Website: crate-barrel
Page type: account-selection
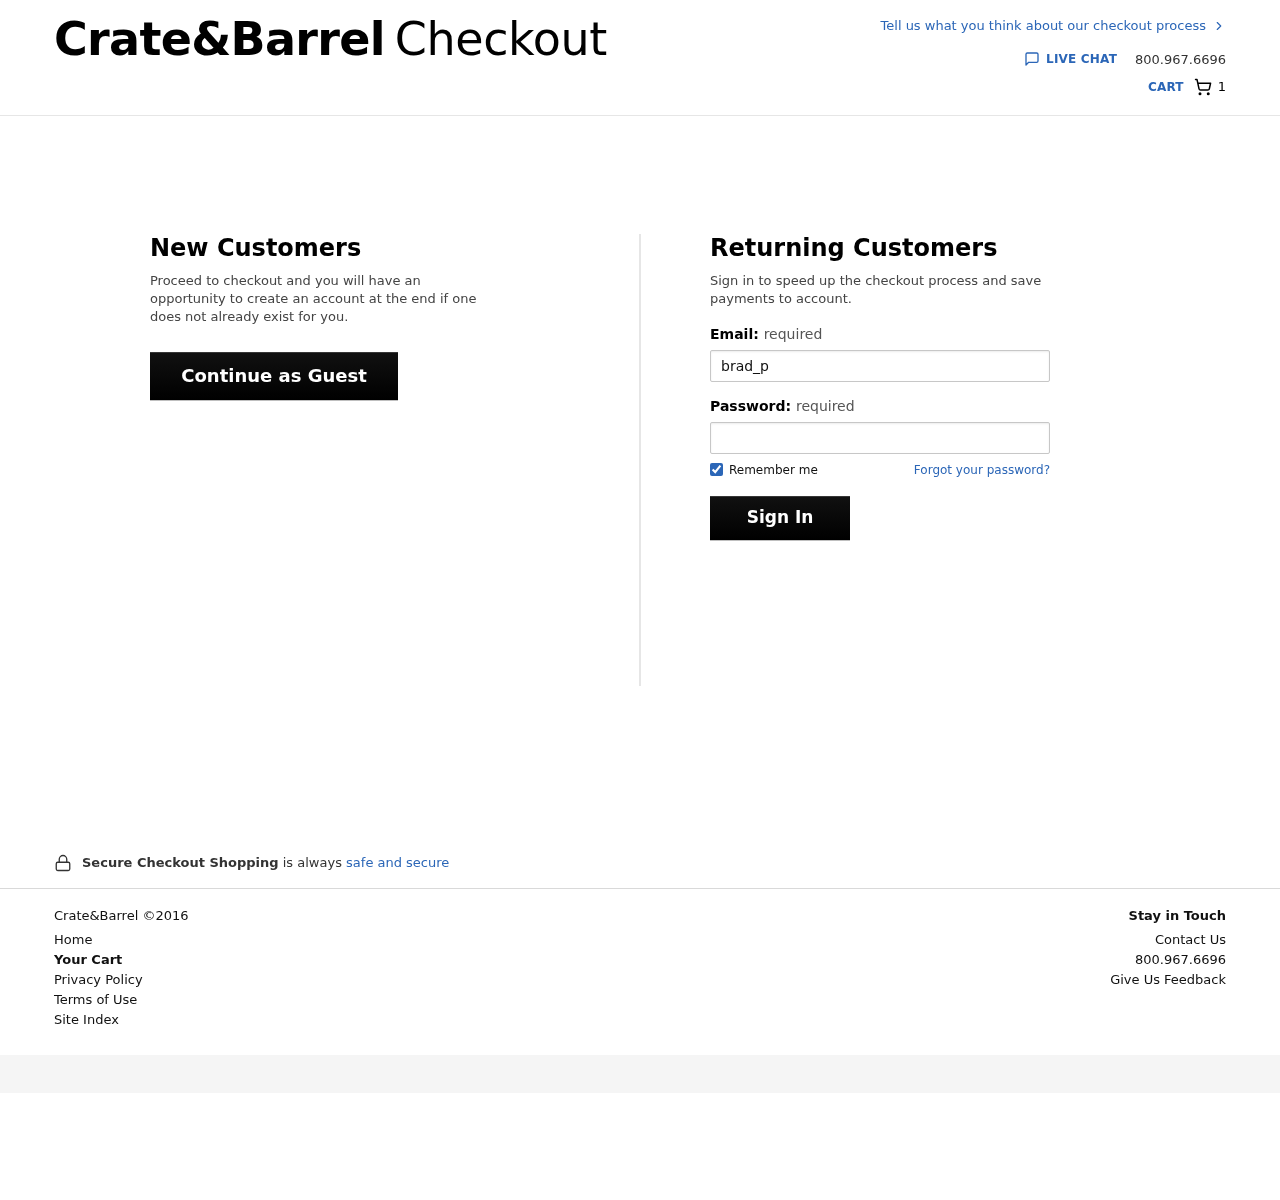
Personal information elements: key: PII_EMAIL
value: brad_paul@gmail.com
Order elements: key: ORDER_NUM_ITEMS
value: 1